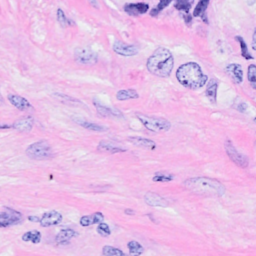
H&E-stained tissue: Breast